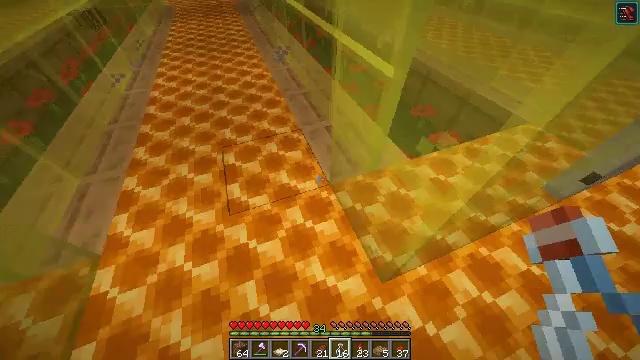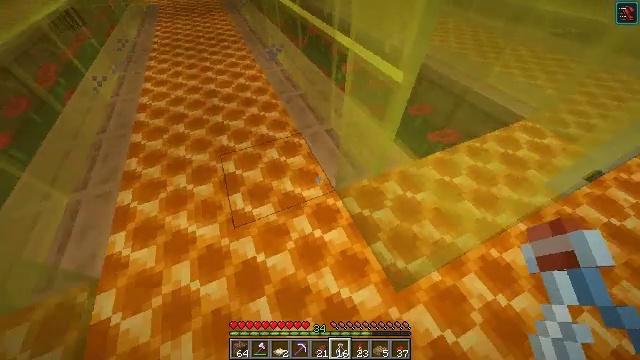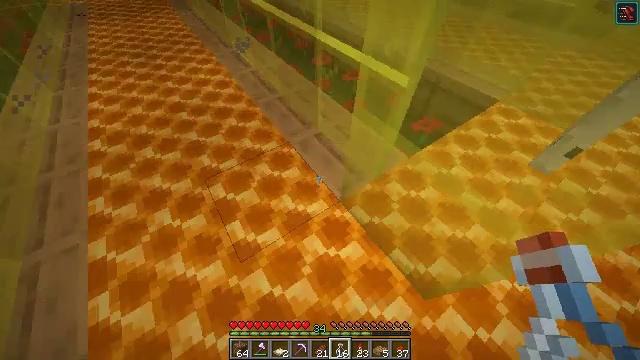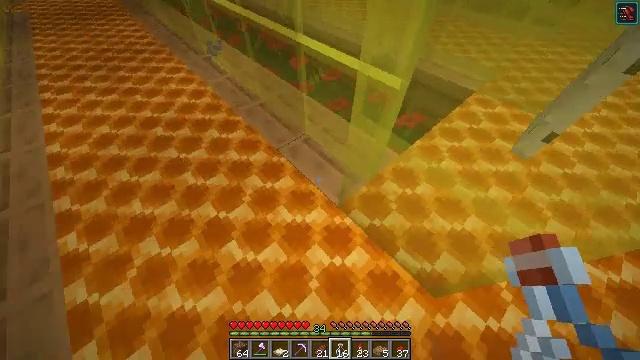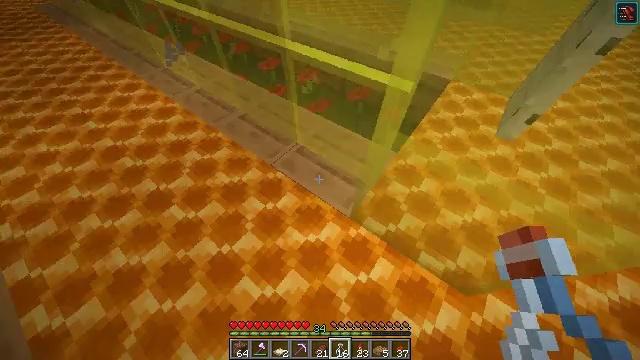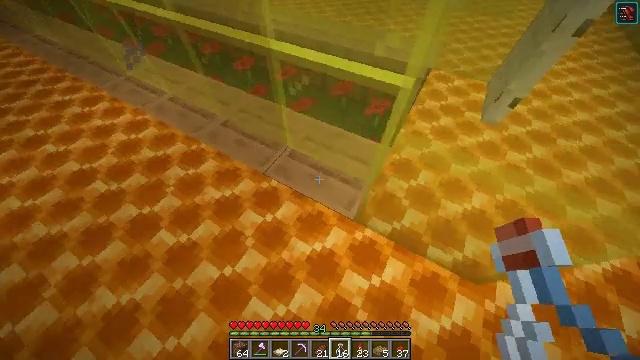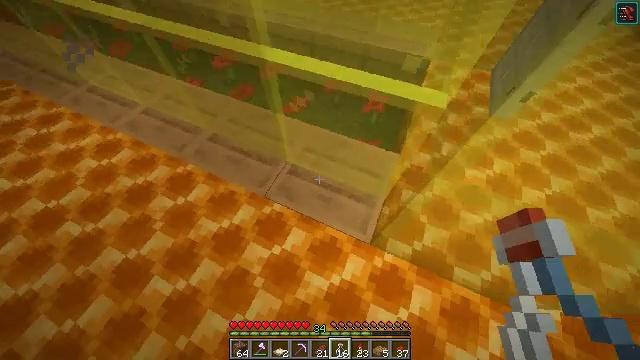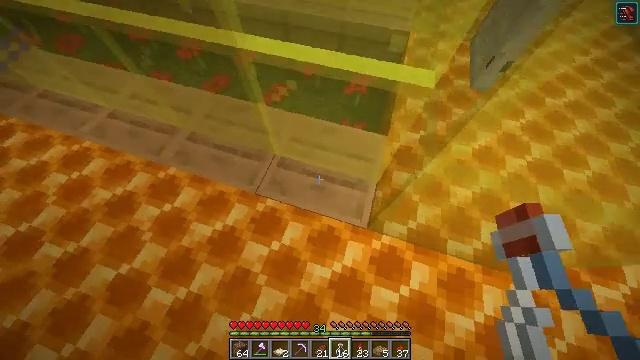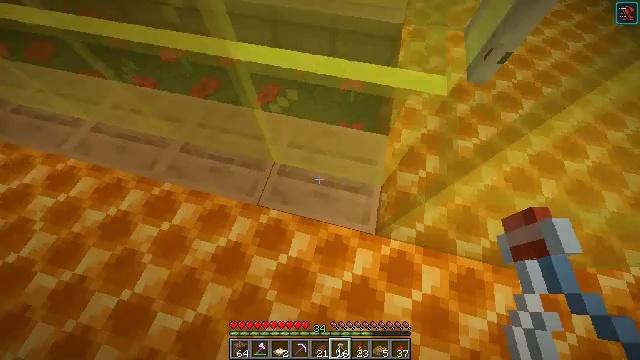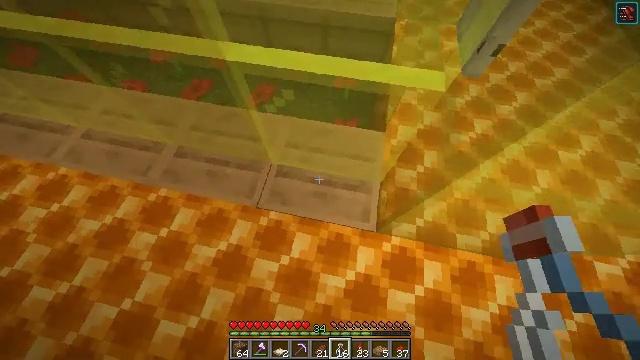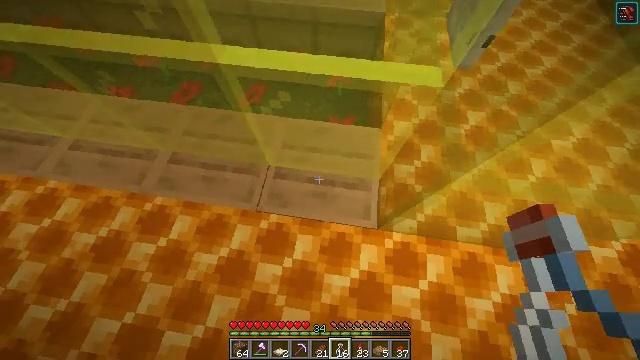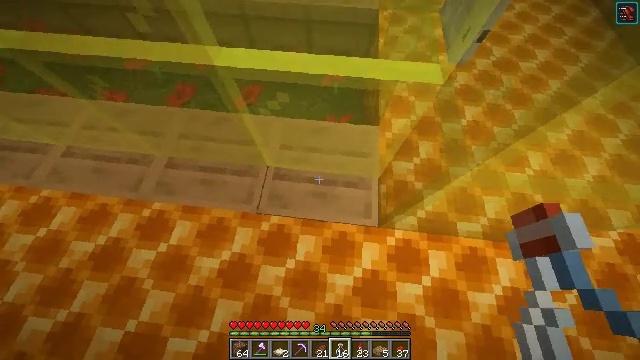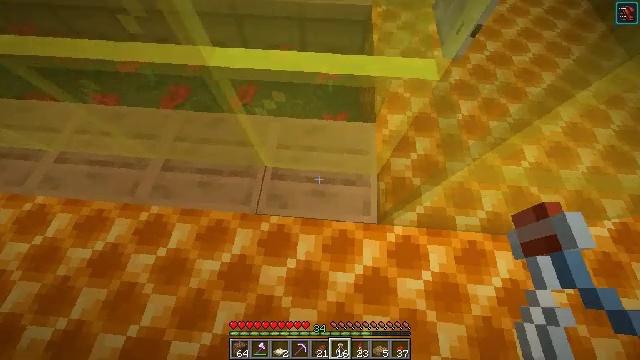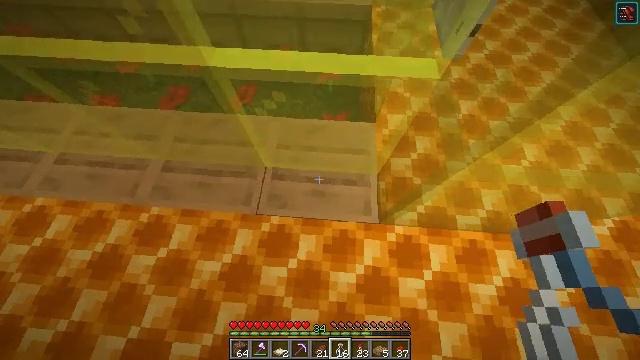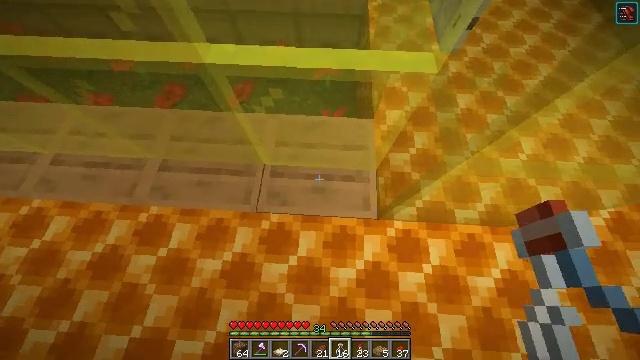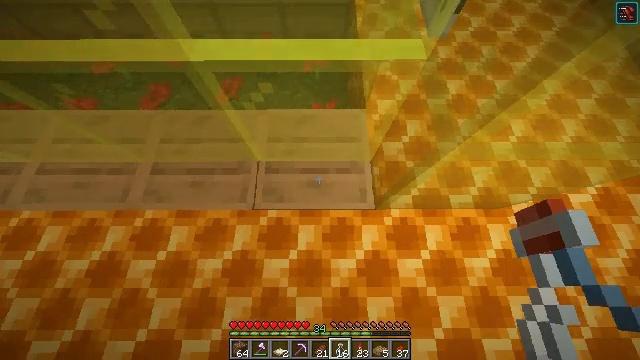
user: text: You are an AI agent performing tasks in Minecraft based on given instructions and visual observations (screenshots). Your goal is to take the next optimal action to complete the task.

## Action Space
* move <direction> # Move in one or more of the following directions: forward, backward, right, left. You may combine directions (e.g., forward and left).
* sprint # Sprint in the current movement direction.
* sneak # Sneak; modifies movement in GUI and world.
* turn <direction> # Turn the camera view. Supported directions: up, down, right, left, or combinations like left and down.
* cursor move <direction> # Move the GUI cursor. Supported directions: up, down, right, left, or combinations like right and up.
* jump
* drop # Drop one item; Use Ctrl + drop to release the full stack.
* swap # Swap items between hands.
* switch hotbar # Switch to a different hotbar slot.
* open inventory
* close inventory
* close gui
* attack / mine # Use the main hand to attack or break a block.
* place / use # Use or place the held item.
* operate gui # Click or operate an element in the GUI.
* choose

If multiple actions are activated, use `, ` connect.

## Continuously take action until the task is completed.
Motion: motion action
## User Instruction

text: Form a honey block with honey bottles in the grid.
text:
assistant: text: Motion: move forward and move left, turn right
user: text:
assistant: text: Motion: move forward and move left, turn right and down
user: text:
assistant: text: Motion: move forward and move left, turn right
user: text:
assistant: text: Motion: move forward and move left, turn right
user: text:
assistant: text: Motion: move forward, turn right and down
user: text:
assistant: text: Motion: move forward, turn right and down
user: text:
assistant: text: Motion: turn right and down
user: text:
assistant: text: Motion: turn right and down
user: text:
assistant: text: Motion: turn right
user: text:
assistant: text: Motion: turn right
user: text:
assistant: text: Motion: turn right
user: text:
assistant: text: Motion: turn right
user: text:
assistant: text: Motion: no_op
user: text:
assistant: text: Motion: turn right
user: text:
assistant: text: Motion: turn right and down
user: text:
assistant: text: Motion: turn down
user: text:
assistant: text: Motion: no_op
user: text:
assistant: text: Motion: no_op
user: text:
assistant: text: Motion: no_op
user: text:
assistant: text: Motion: no_op
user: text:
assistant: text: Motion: use / place
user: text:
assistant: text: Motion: use / place
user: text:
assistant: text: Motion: move left, use / place
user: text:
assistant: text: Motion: move left, use / place
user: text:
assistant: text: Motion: move left, use / place
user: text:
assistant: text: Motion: use / place
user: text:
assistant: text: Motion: use / place
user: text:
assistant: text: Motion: use / place
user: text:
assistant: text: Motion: move left, use / place
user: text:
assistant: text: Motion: move left, use / place